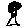
Label: tree